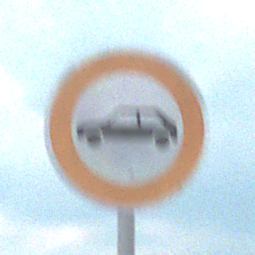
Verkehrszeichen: VerbotPersonenkraftwagen
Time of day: MorningAfternoon
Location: Outdoor (Nature)
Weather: PartlyCloudy
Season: NotSpecified
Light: Natural